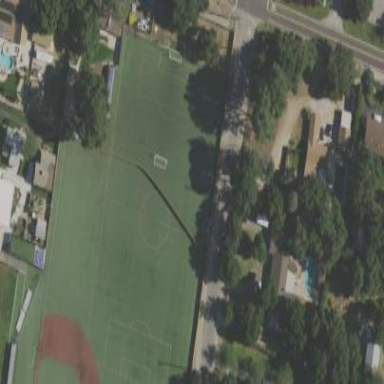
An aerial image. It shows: Soccer pitch for outdoor sports and leisure activities.